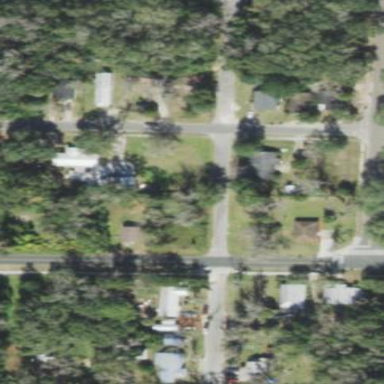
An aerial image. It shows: Residential area composed of single-family homes.